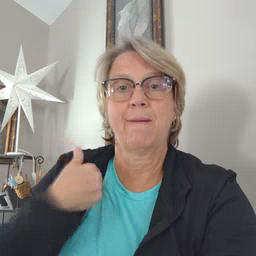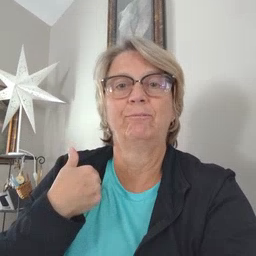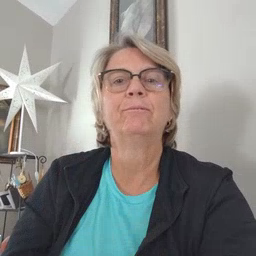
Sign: have